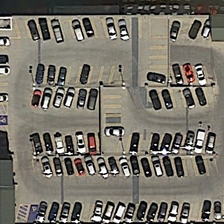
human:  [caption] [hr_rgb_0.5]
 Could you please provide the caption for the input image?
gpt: this is a rectangular parking lot with several scattered cars .

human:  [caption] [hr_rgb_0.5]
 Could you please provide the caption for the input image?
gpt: some cars are parked in a parking lot .

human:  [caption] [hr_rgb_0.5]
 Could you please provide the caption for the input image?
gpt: this is a rectangular parking lot with several scattered cars .

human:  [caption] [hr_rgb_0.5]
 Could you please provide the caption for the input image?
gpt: some cars are parked in a parking lot .

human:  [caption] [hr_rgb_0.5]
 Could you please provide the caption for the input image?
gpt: some cars are parked in a parking lot .